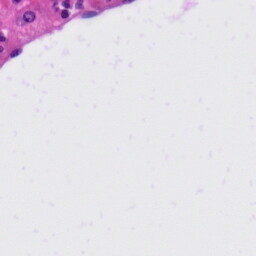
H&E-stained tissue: Liver